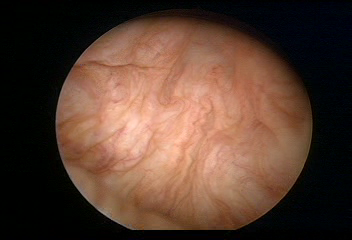
Modality: WLC
Class: Normal mucosa
Bladder cancer association: No